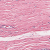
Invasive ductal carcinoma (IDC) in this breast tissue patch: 0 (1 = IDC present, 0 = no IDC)